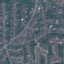
Land use / land cover: Residential